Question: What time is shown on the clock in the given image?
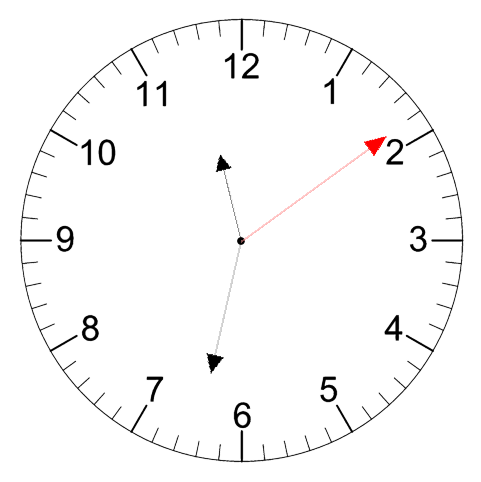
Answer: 11:32:09